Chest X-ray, AP view. Patient: 11 years old, sex F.
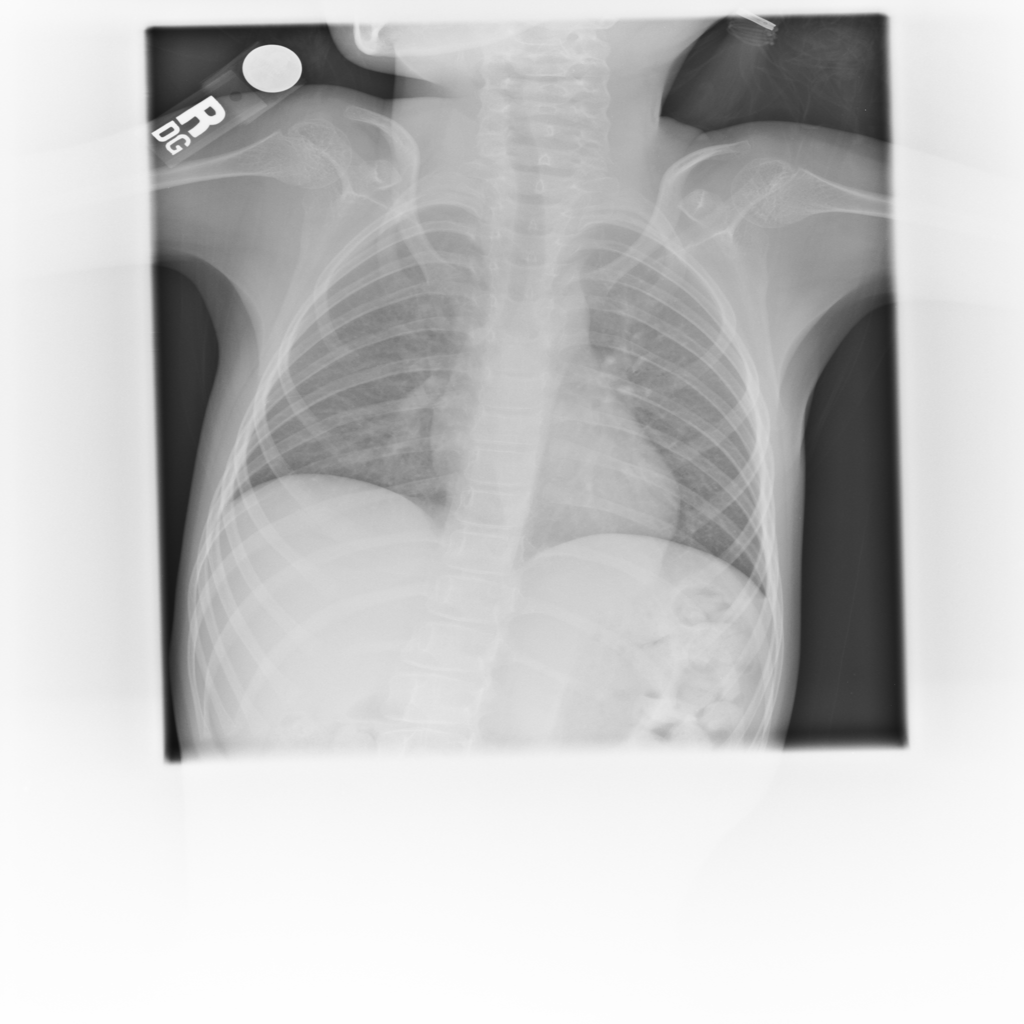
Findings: No Finding